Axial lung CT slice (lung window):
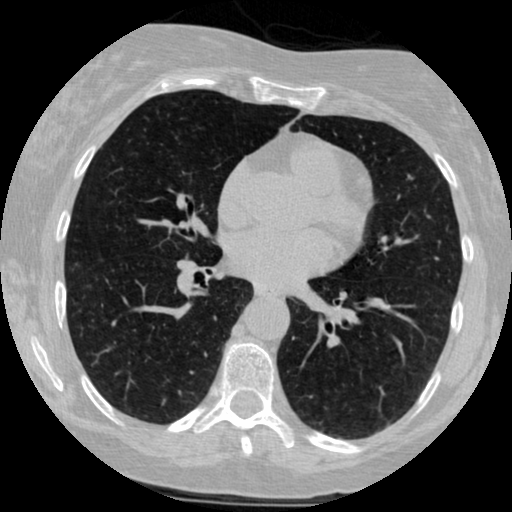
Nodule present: no